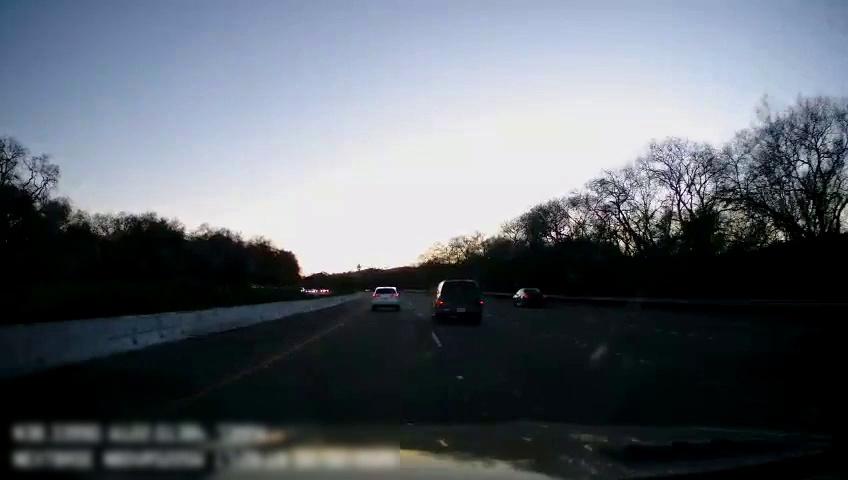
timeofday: Day
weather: Cloudy
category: Drivable Space
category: Vehicles | SUV
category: Vehicles | Van
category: Vehicles | SUV
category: Lanes | Current Lane
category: Lanes | Current Lane
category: Lanes | Alternate Lane
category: Lanes | Alternate Lane